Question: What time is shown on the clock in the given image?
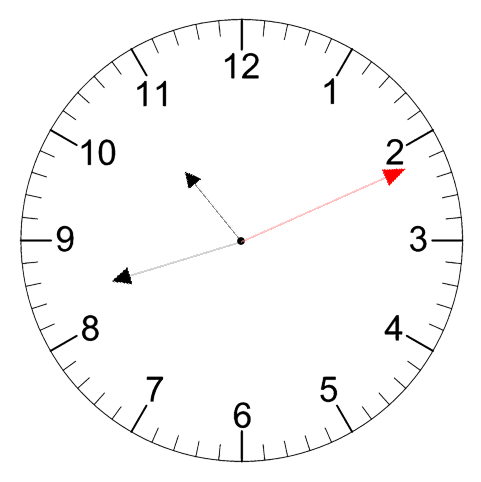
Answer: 10:42:11